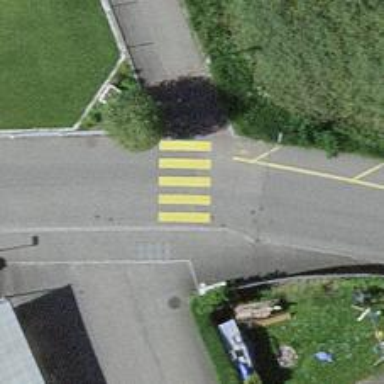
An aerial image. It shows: Uncontrolled zebra crossing with notable zebra markings.